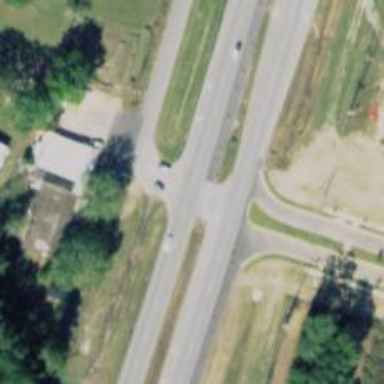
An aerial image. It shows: Trunk link highway.